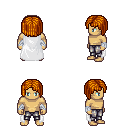
a pixel art fantasy rpg character, male body template, human, tanned skin, white cape, metal pants, dark blonde pageboy hairstyle, white cloth bandages, four views (front, back, left, right), 2x2 character sprite sheet, small pixel art, hard edges, no anti-aliasing